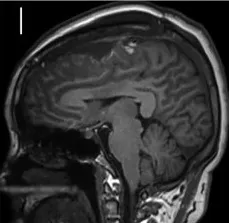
MRI 7-days postoperatively. Revealed that the lesion was completely removed with no signs of recurrence.
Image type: radiology (mri)